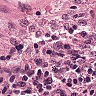
Metastatic tissue present: no